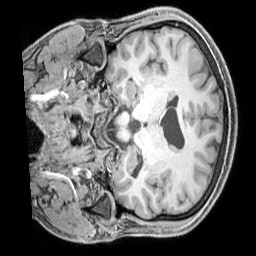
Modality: T1w
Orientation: coronal
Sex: male
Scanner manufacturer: siemens
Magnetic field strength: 3 T
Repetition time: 2.3 s
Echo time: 0.00226 s